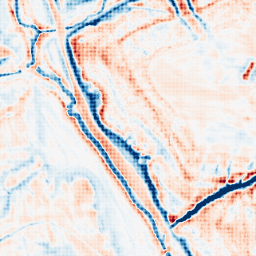
Category: edge_preserving
Decomposition family: bilateral
Decomposition parameters: d: 21
sigma_color: 75
sigma_space: 150
Upsampling method: sinc_hamming
Upsampling parameters: scale: 8
kernel_size: 8
Upsampling scale: 8